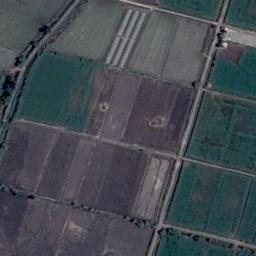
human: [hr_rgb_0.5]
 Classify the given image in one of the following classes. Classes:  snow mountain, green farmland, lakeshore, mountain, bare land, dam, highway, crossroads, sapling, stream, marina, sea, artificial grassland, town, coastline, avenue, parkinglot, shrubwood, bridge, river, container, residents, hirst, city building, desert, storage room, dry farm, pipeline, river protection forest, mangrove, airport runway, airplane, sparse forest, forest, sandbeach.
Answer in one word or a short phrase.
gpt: green farmland